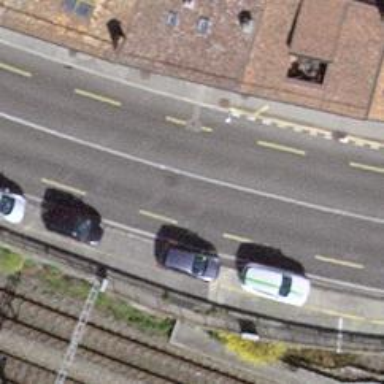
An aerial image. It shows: Primary highway with designated cycle lane.